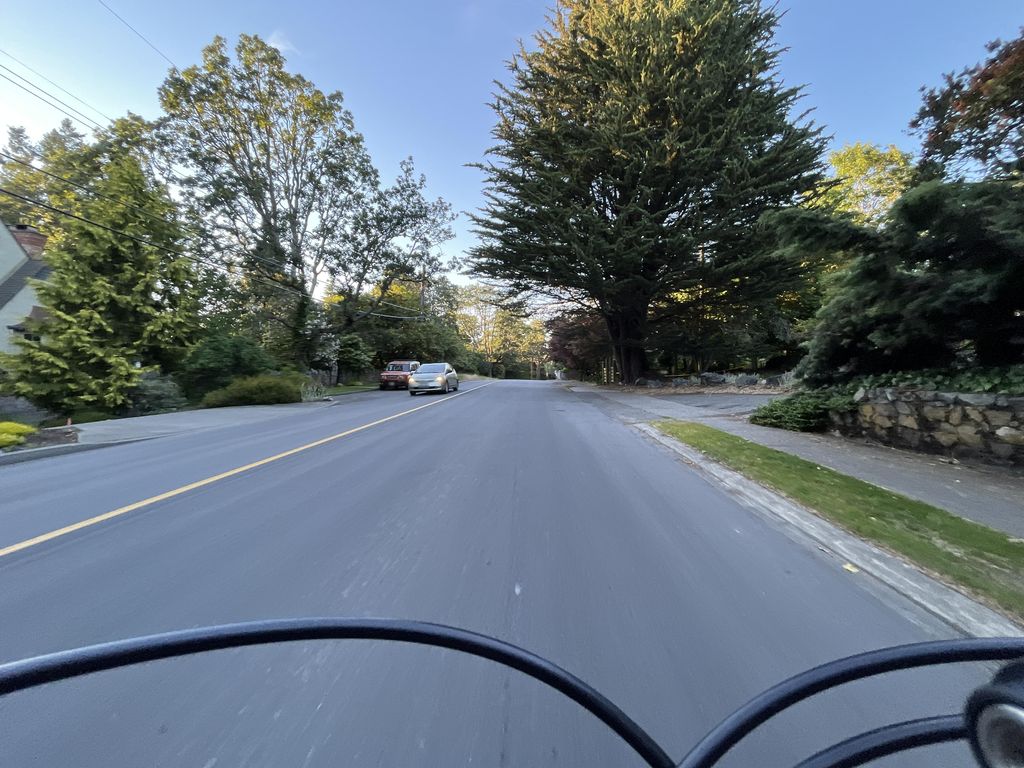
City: victoria